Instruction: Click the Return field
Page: home
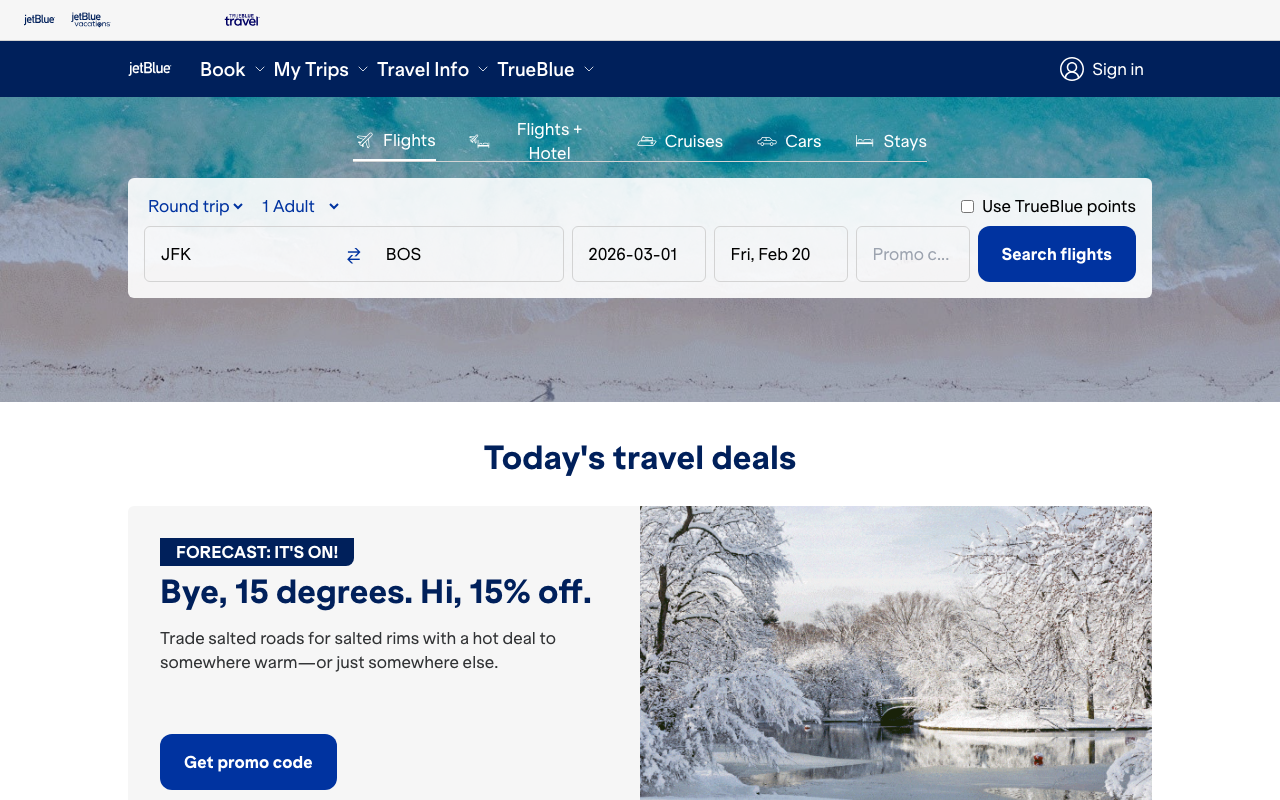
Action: click